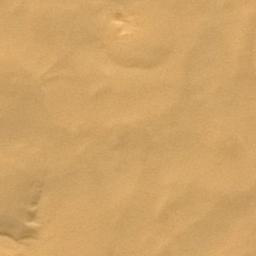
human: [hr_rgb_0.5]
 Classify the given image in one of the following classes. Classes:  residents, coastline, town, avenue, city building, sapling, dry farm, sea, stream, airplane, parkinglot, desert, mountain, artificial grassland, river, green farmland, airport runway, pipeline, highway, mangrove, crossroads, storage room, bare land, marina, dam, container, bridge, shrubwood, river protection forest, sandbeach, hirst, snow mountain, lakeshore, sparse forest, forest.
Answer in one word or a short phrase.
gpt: desert